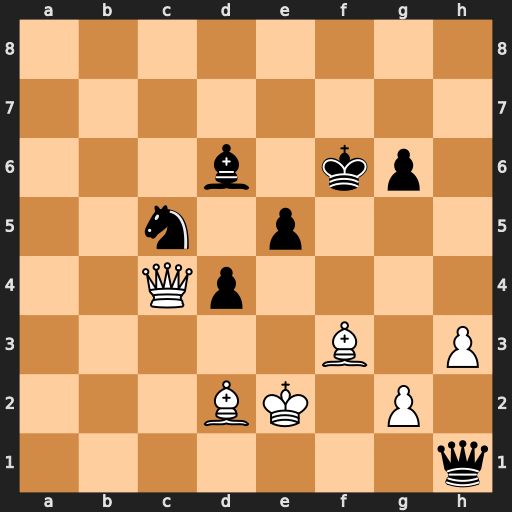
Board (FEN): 8/8/3b1kp1/2n1p3/2Qp4/5B1P/3BK1P1/7q
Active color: w
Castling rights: -
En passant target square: -
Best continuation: Qd5 Be7 Qc6+ Kg7 Qc7